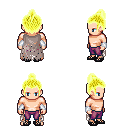
a pixel art fantasy rpg character, male body template, human, light skin, gray tattered cape, magenta pants, gold short topknot hairstyle, white cloth bracers, ghillies, four views (front, back, left, right), 2x2 character sprite sheet, small pixel art, hard edges, no anti-aliasing